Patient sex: M
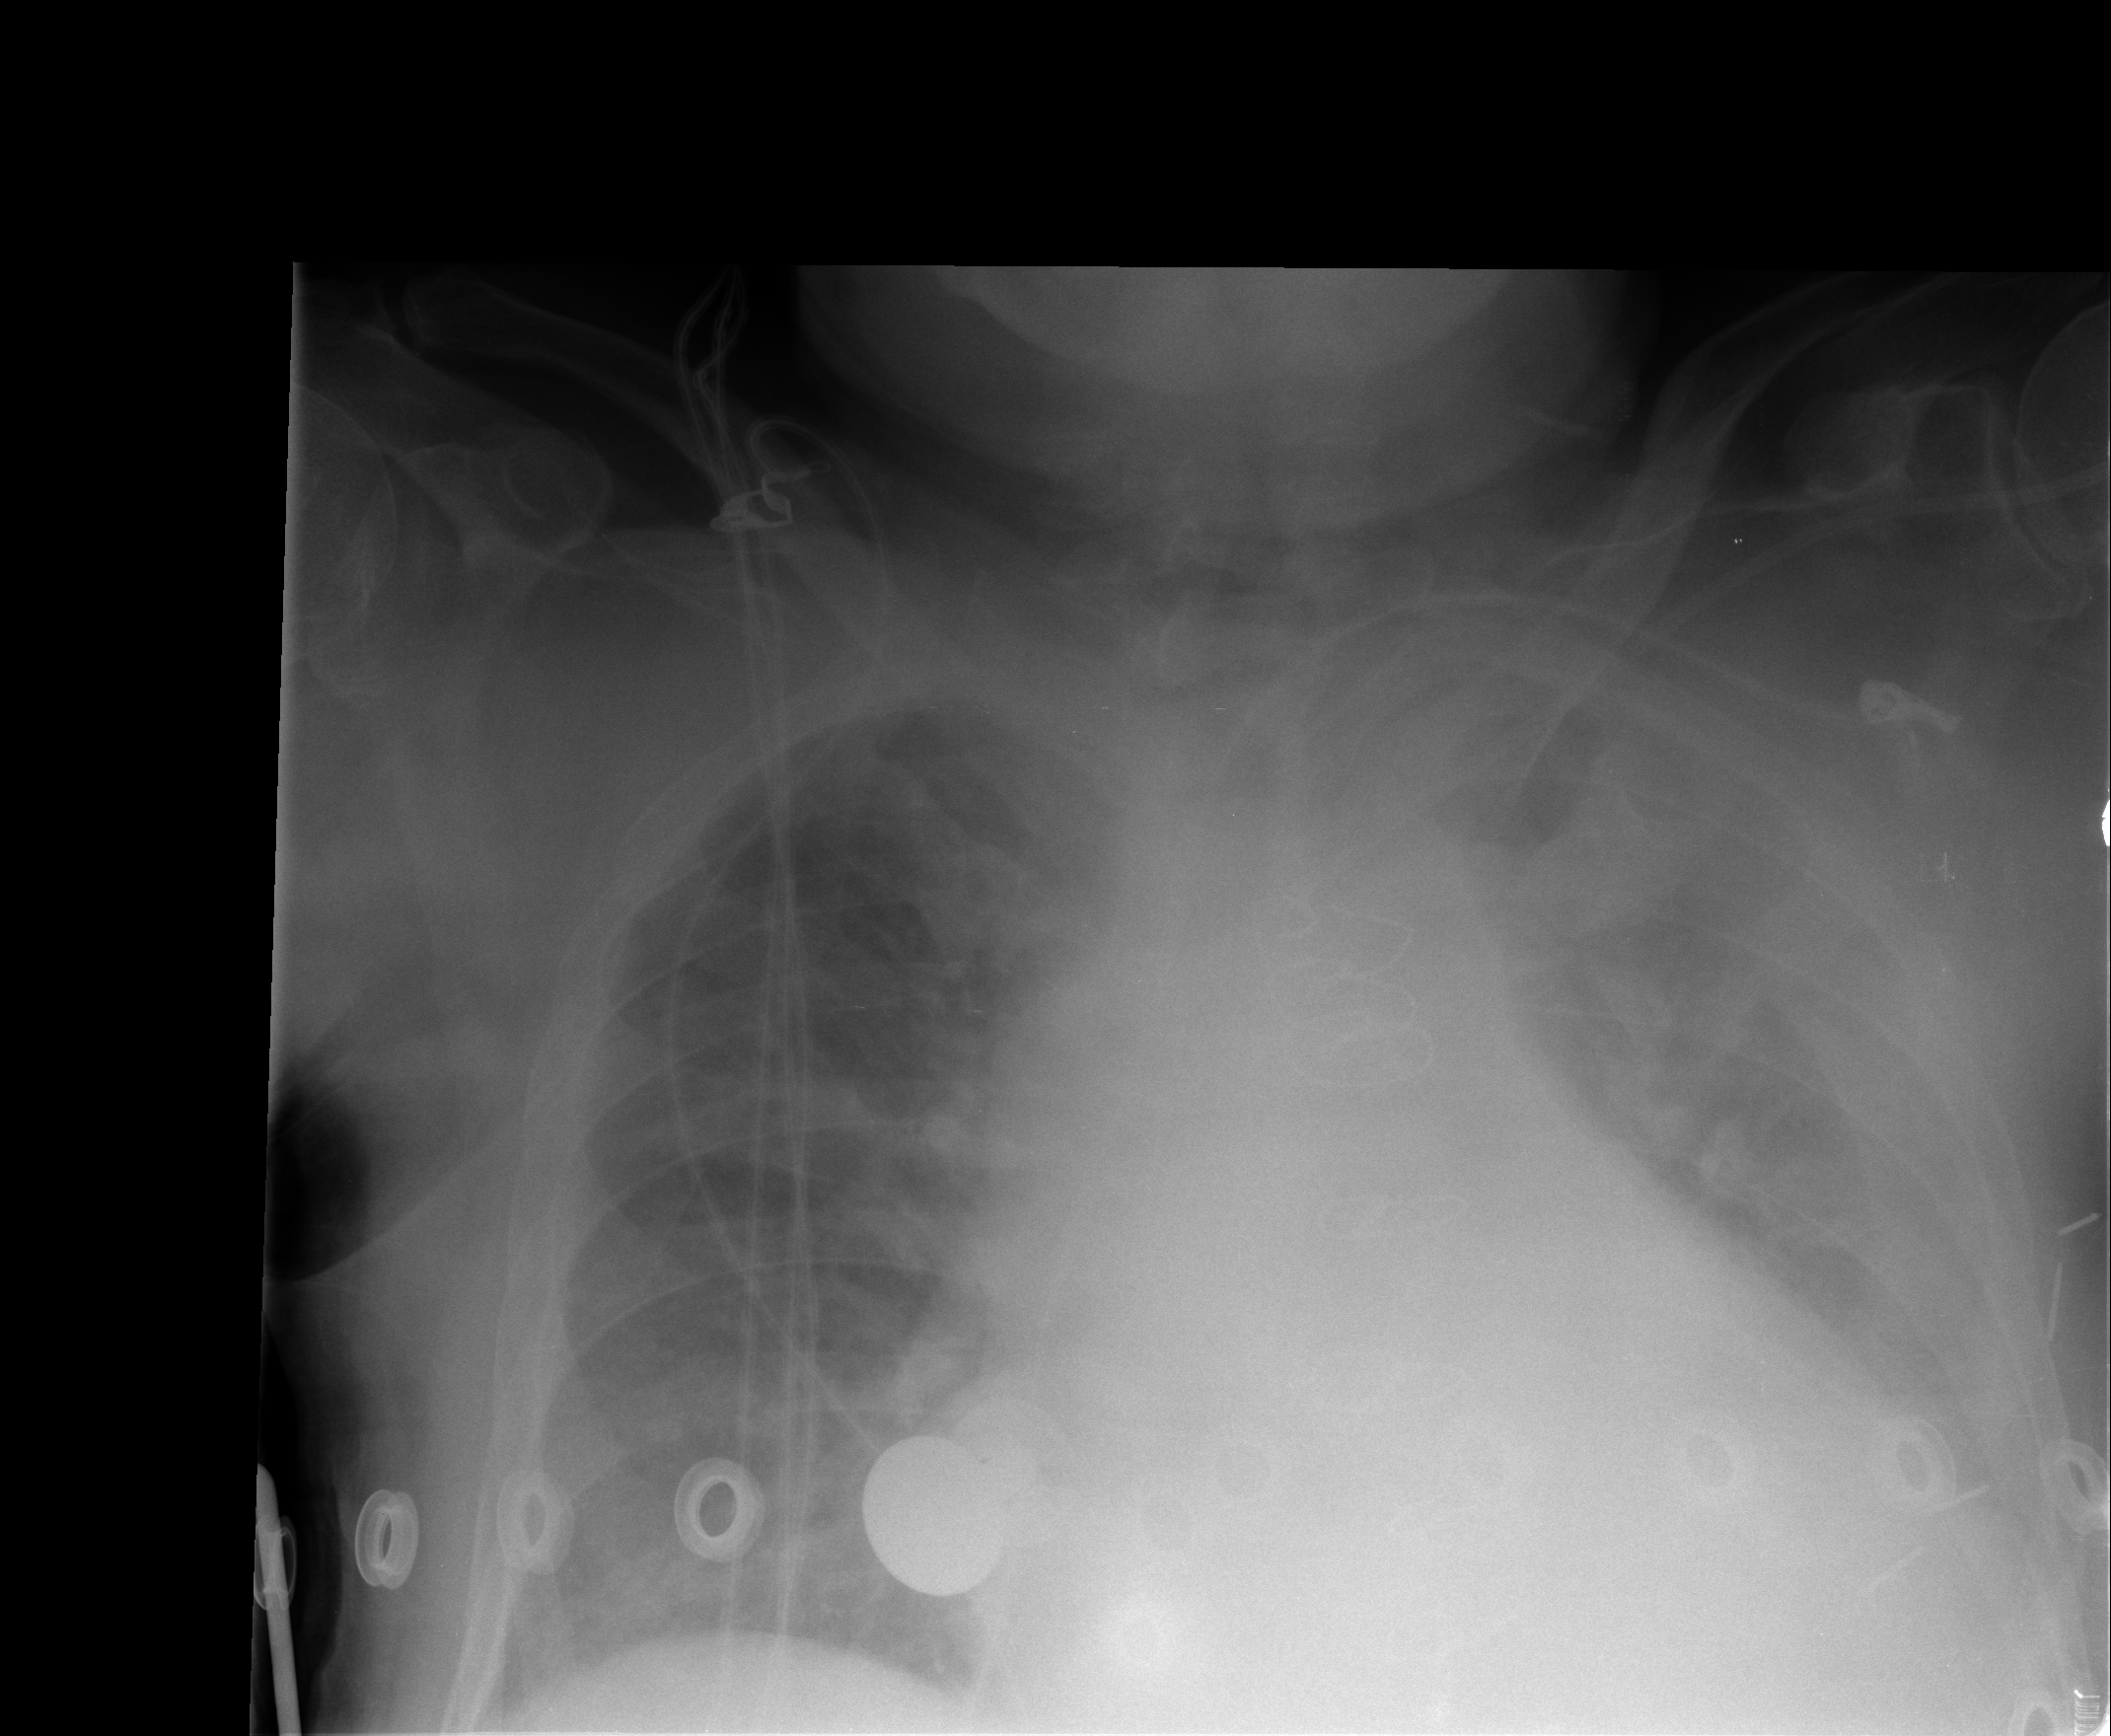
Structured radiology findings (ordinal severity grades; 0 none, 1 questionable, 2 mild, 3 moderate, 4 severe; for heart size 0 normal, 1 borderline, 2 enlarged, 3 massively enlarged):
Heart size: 2
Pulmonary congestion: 2
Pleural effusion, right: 0
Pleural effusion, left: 2
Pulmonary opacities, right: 1
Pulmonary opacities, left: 2
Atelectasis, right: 2
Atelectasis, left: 2